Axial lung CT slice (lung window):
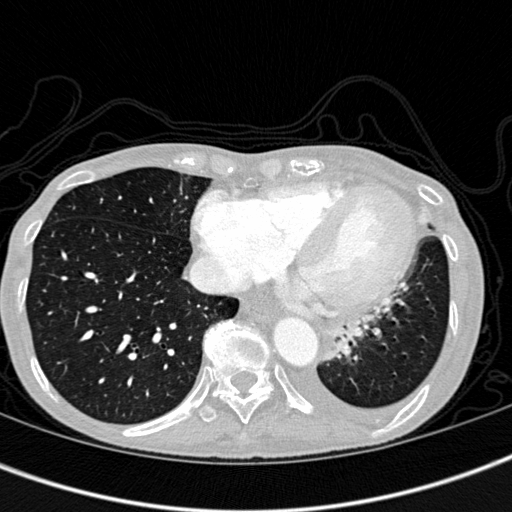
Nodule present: no